Question: I need to create an anchored popup window containing buttons which when clicked a new view is created. Please refer to screenshot below (taken from the yelp mobile app). I have not been able to find examples of this functionality - thanks

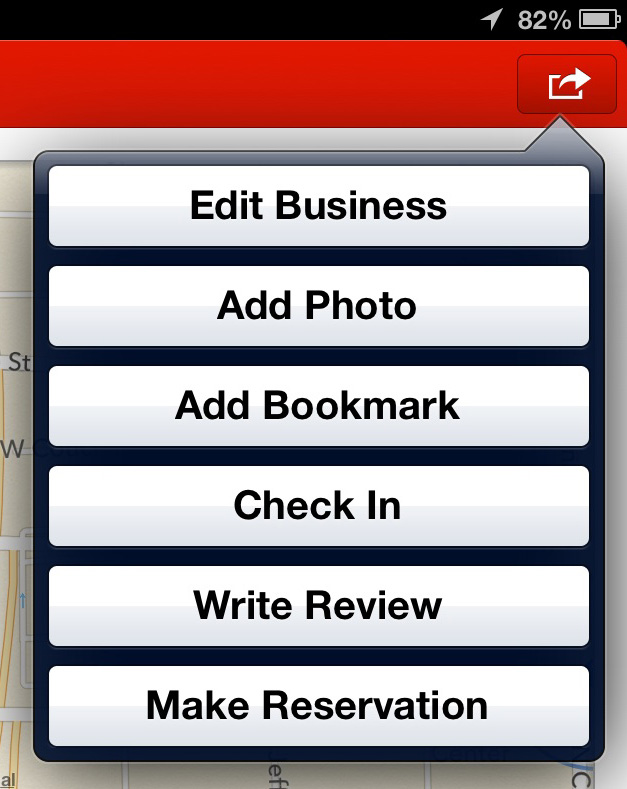
Answer: I don't knw how to create an anchored popup window but you can try implementing <URL> in Sencha Touch-2. It is not anchored but it can contains buttons on which you can provide functionality.